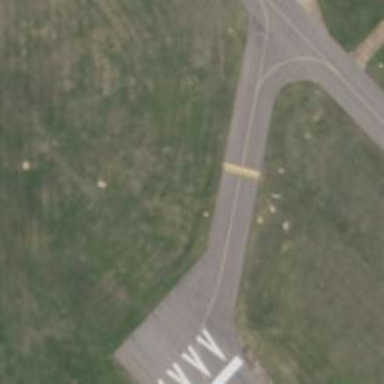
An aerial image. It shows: View of taxiway at the airport.